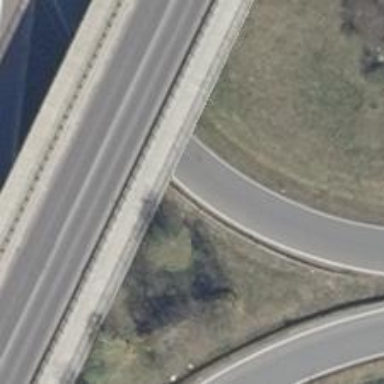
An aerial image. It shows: Motorway link.